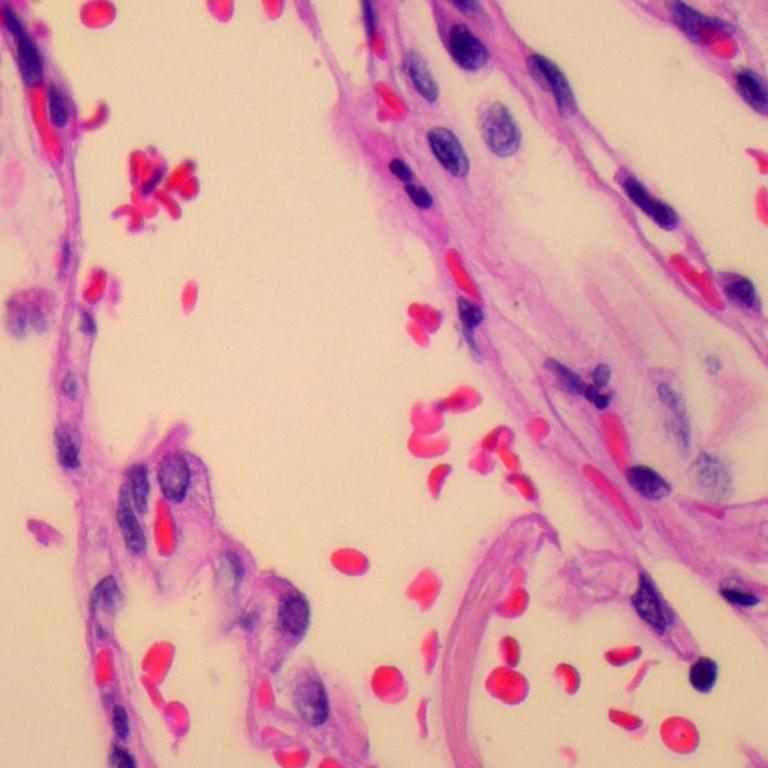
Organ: lung
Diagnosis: benign